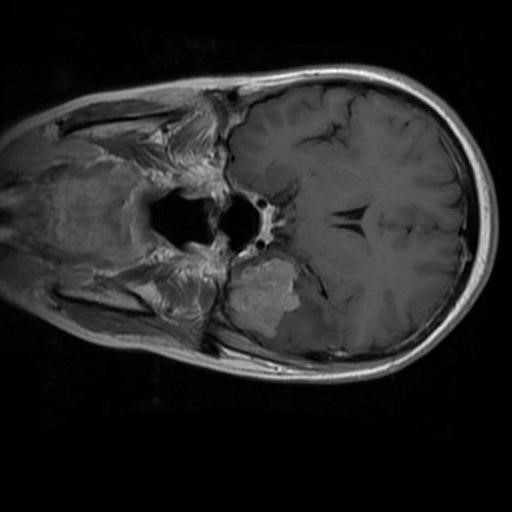
Label: brain_menin